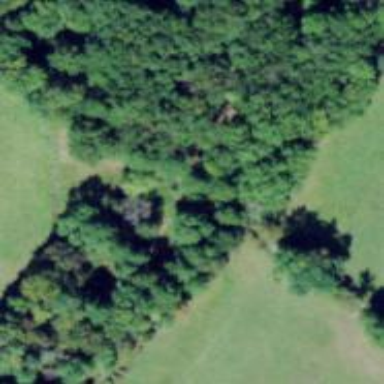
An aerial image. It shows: Row of trees in natural setting.